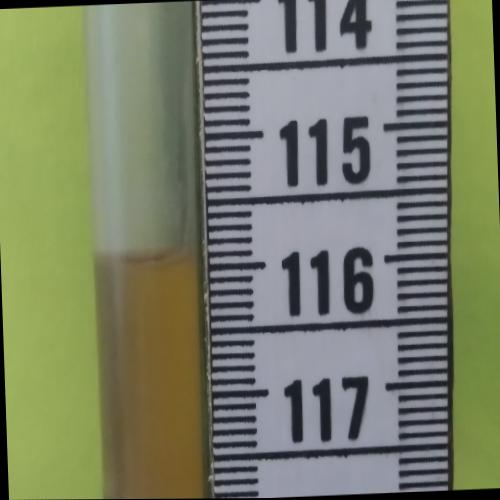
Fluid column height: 115.9 cm